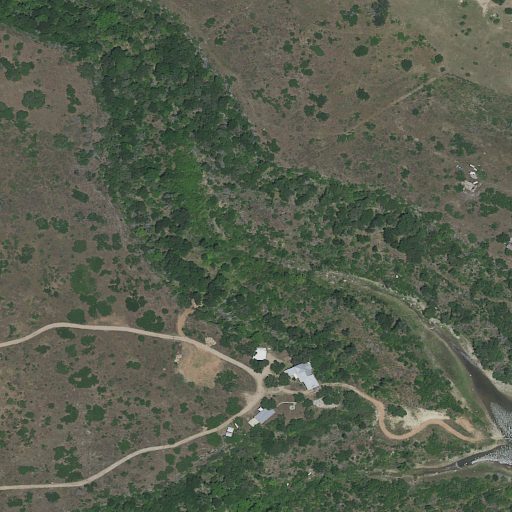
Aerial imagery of valley in Texas named Wilson Hollow containing evergreen forest, grassland, deciduous forest, medium intensity development, low intensity development, shrub, open development, and open water